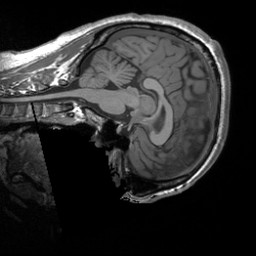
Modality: T1w
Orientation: sagittal
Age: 24
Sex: male
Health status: healthy
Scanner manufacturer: siemens
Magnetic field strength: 3 T
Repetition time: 1.9 s
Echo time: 0.00252 s